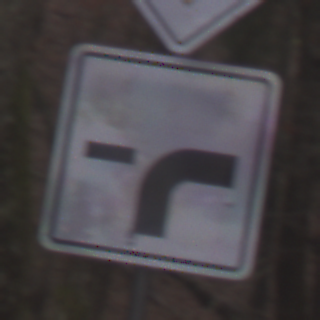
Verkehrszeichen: VerlaufVorfahrtsstrasse9
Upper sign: Vorfahrtsstrasse
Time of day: Midday
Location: Outdoor (Nature)
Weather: Overcast
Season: Autumn
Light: Natural